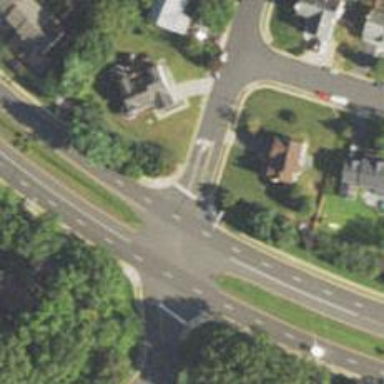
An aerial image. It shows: Road with stop sign.